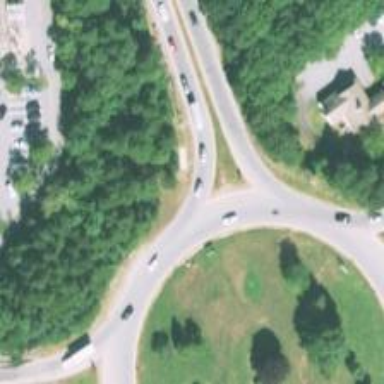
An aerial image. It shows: Roundabout on primary highway.